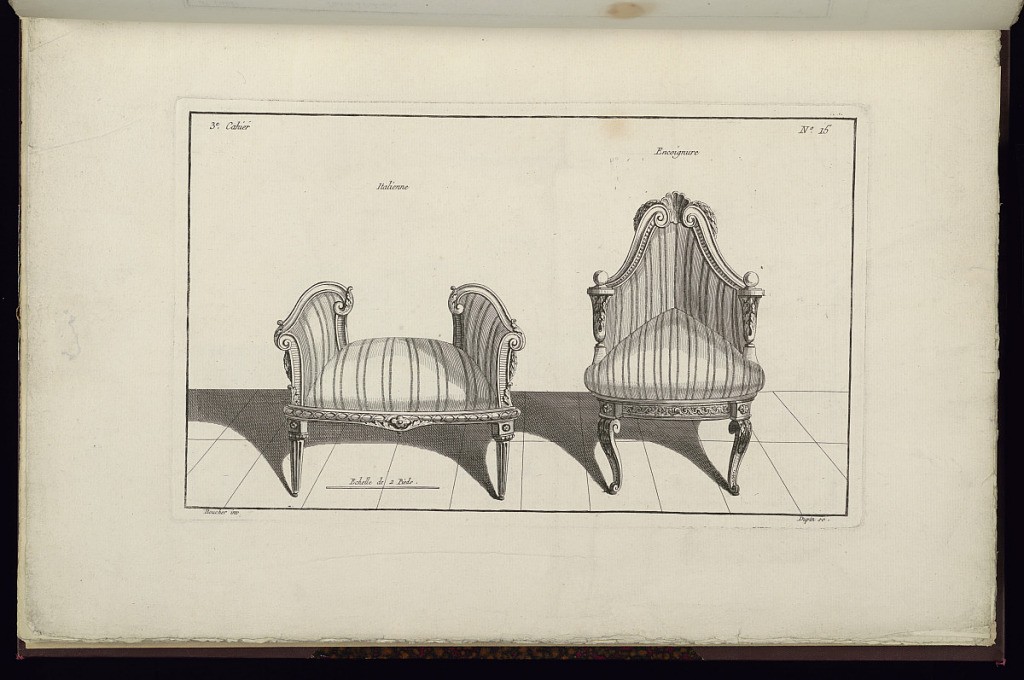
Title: Italienne [et] Encoignure
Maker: Juste-François Boucher, French, 1736 – 1782
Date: ca. 1775
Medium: Engraving on off white laid paper
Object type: Print
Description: Design for a backless chair, and a chair with a right-angled back. The furniture frames are decorated with bound leaves, scrolls, fluting, wave pattern, and a scallop shell; the fabric is striped. The plate is signed.